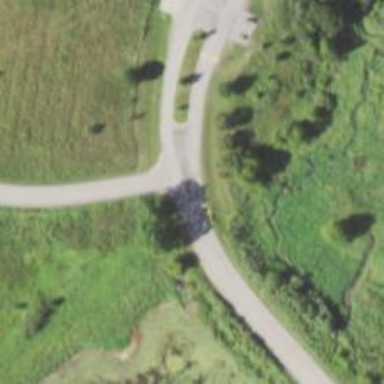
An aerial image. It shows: Marked zebra crossing on the road.